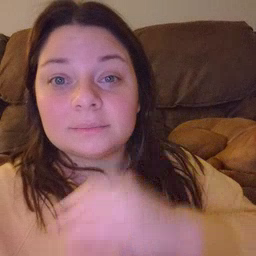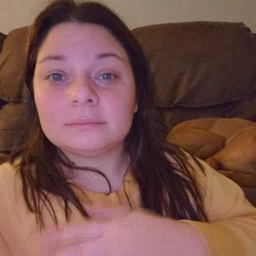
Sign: if